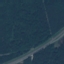
Label: Highway